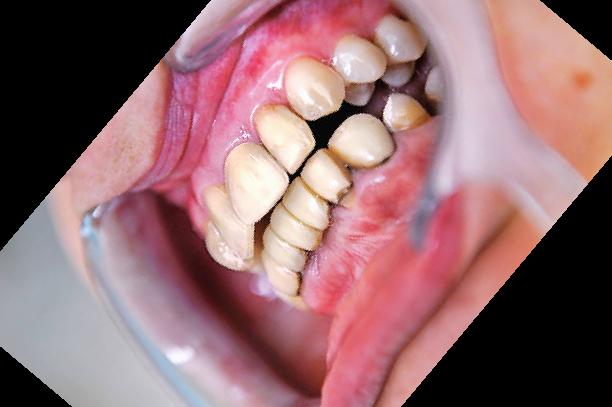
Condition: Calculus